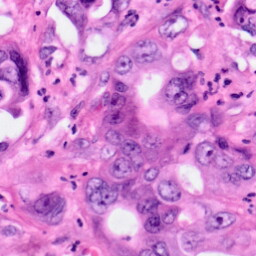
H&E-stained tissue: Pancreatic